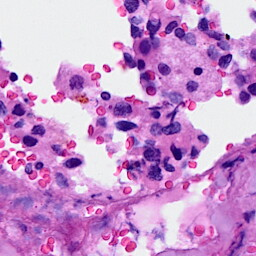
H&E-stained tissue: Breast